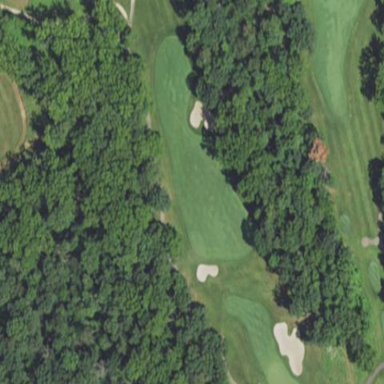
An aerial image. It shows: Rough area on grassy golf course.